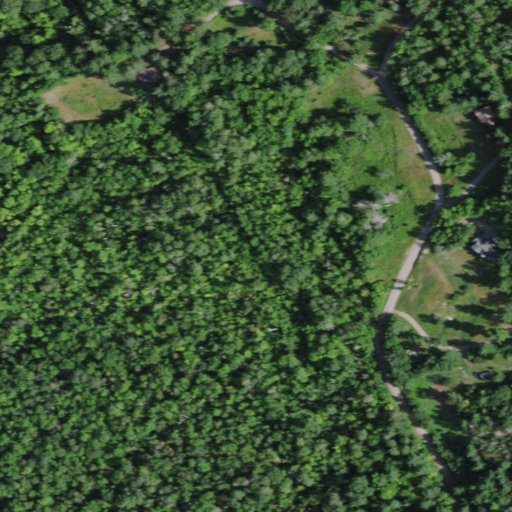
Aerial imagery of mountain in New York named East Hill containing deciduous forest, evergreen forest, open development, grassland, and low intensity development